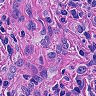
Metastatic tissue present: yes